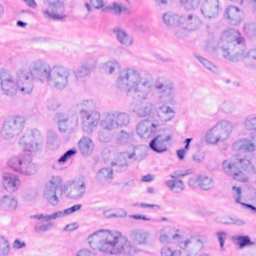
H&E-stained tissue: Breast